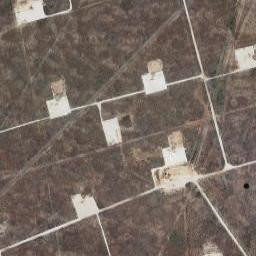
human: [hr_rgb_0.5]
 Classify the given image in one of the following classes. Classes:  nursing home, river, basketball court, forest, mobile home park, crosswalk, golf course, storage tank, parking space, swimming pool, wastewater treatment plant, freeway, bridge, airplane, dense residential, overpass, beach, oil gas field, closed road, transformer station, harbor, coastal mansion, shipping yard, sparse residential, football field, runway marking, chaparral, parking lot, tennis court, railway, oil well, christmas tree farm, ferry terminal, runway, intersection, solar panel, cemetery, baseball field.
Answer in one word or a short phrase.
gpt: oil gas field